Question: I want to create the Cone Geometry with rectangular base in three.js. How could I do that?
I'm providing the image here so that i can make some sense what I'm speaking.

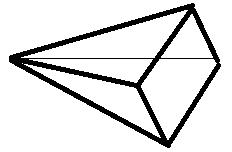
Answer: Cone with a square base is a specific case of a cylinder with 4 sides and one of the base radius equal to 0.
You can create generic cylinder with:
'''
THREE.CylinderGeometry(radiusTop, radiusBottom, height, radiusSegments, heightSegments, openEnded)
'''
A specific example would be:
'''
THREE.CylinderGeometry(0, 30, 80, 4, 1, true);
'''